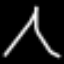
Label: The Eiffel Tower